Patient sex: F
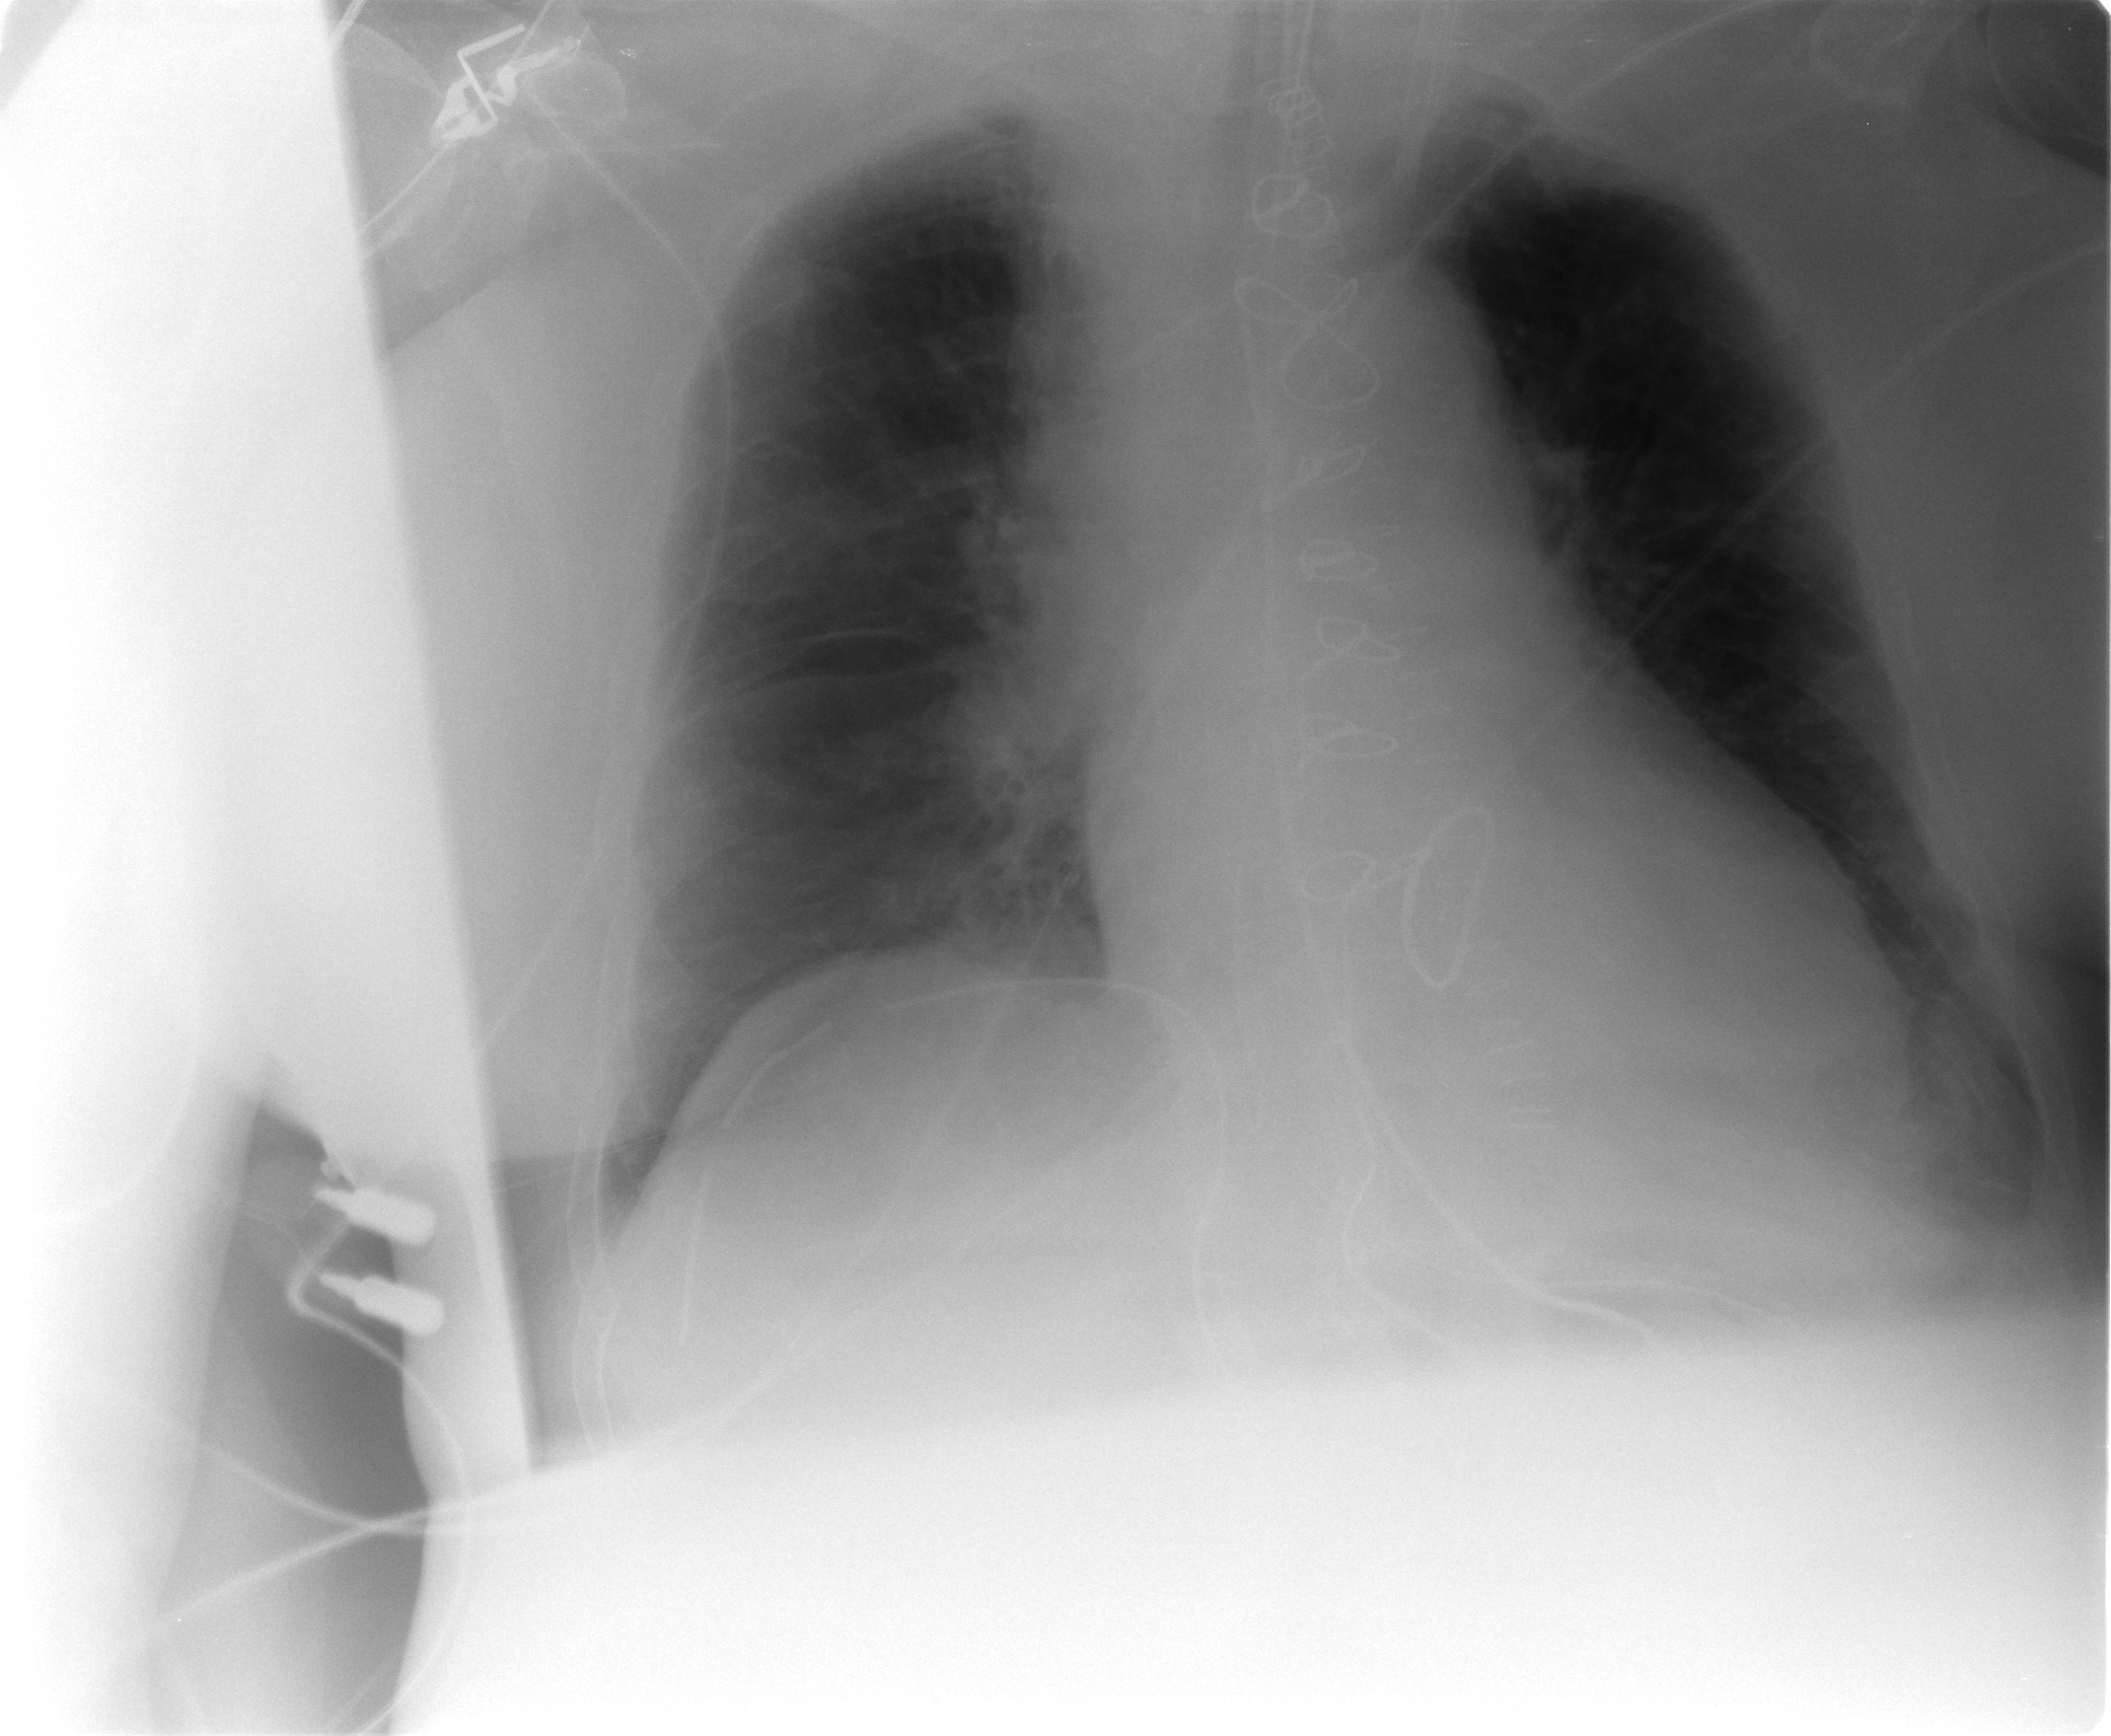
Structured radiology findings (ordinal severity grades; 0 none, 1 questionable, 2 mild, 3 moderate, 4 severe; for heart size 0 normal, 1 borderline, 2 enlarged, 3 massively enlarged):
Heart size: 1
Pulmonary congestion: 1
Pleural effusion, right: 0
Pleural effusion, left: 0
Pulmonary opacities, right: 0
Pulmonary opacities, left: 0
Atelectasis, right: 2
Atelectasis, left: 1